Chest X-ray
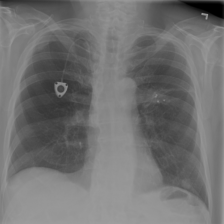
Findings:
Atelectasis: negative
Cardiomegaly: negative
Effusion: negative
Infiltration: negative
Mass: negative
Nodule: negative
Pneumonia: negative
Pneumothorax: negative
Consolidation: negative
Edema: negative
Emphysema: negative
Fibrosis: negative
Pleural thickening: negative
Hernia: negative